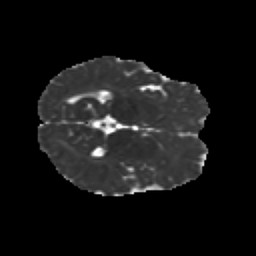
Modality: MD
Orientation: axial
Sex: male
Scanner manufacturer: siemens
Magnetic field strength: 3 T
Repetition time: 5 s
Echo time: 0.071 s